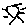
Label: sun